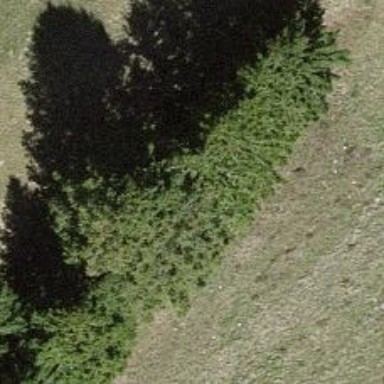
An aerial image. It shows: Single tag "natural: tree."